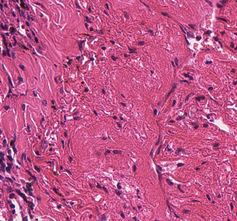
Tumor epithelial tissue: no
Tumor-associated stroma tissue: yes
Normal tissue: no